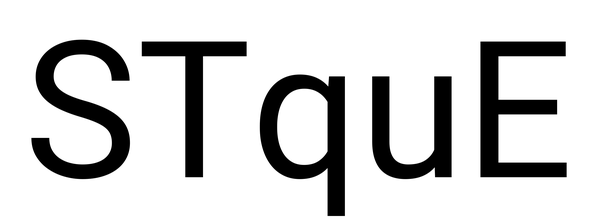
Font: Roboto_Regular